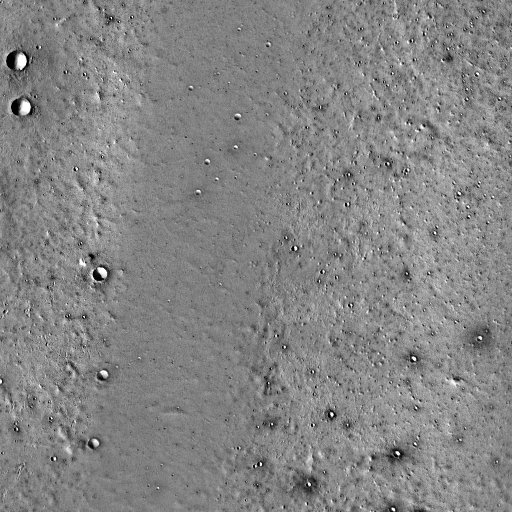
Crater classes present: Background, Other, Secondary